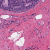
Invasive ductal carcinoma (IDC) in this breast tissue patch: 0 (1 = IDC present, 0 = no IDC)